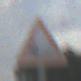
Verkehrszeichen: SplittSchotter
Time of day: MorningAfternoon
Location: Outdoor (RoadRail)
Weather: PartlyCloudy
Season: NotSpecified
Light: Natural